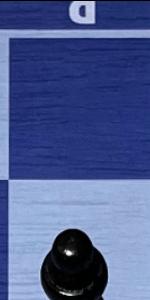
Label: Empty